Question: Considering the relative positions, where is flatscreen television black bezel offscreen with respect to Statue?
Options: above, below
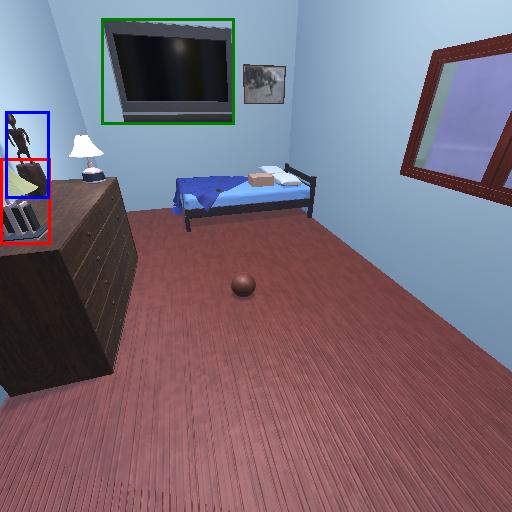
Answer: above